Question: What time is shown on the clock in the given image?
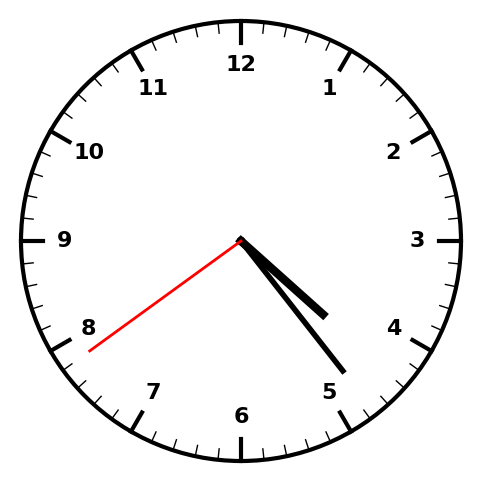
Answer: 04:23:39